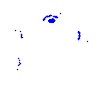
Particle: pion